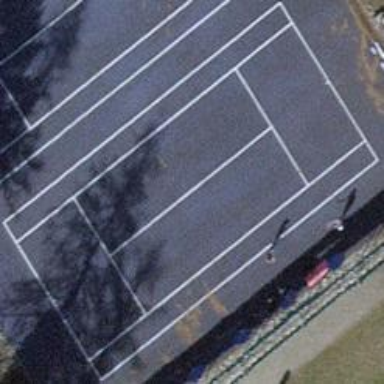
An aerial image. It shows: Tennis court on the leisure land pitch.